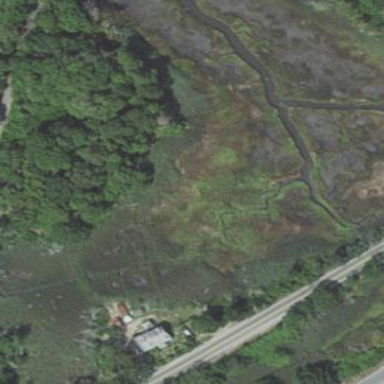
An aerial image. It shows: Nature reserve designated as leisure land.